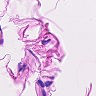
Metastatic tissue present: no